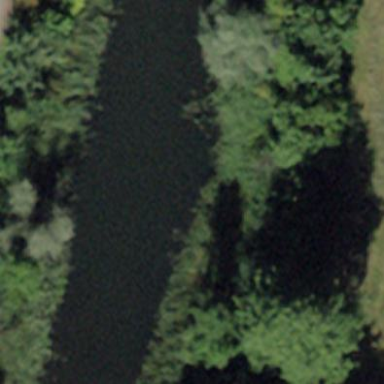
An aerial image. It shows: Pond with natural water.